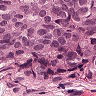
Metastatic tissue present: yes